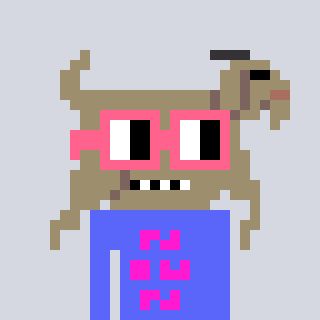
a pixel art character with square pink glasses, a goat-shaped head and a purple-colored body on a cool background